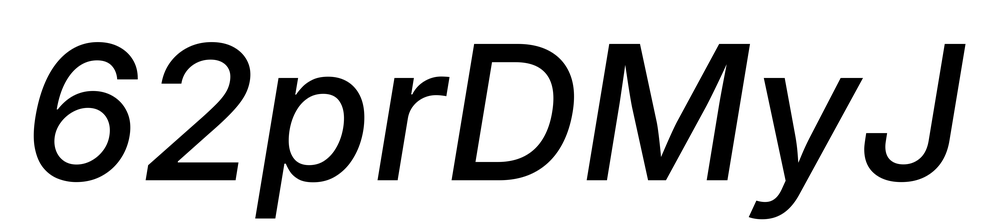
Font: Inter-Italic_Medium_Italic